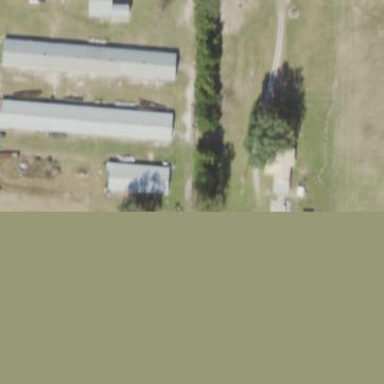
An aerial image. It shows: Poultry farmyard.